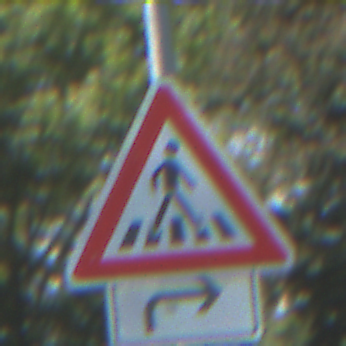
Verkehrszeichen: FussgaengerueberwegLinks
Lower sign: RichtungsangabeDurchPfeile5
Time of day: Midday
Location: Outdoor (Nature)
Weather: Clear
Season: NotSpecified
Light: Natural